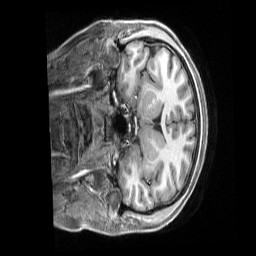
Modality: T1w
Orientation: coronal
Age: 18
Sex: female
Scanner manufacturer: siemens
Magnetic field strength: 3 T
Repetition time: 2.5 s
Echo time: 0.00296 s